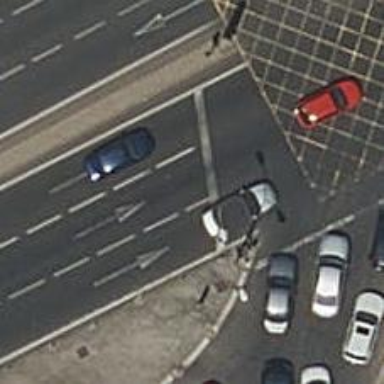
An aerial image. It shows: Road with traffic signals.